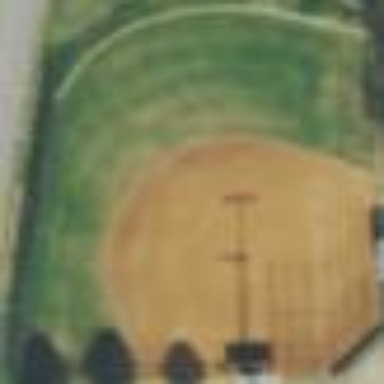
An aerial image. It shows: Baseball pitch for leisure land activities.